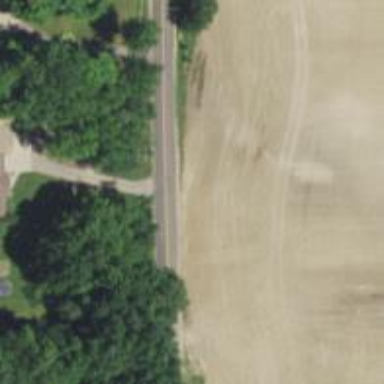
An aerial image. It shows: Unclassified road.